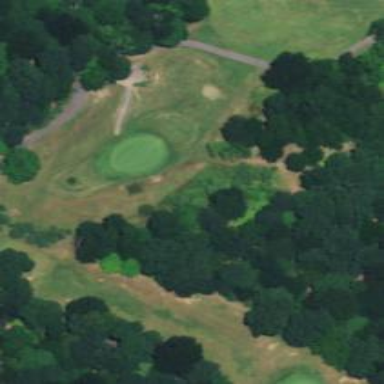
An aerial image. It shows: Golf green.